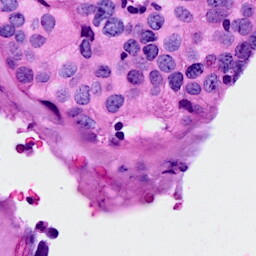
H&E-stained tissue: Breast